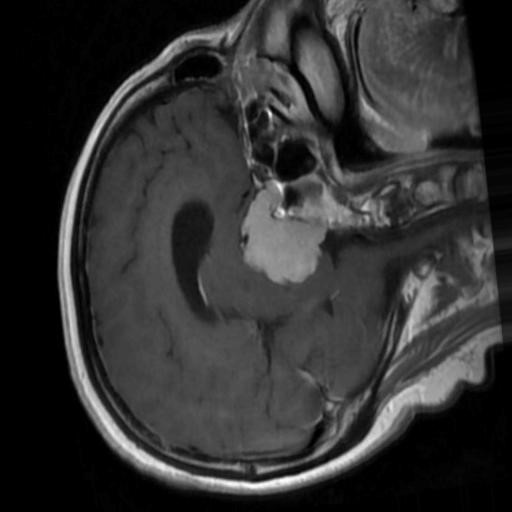
Label: brain_menin